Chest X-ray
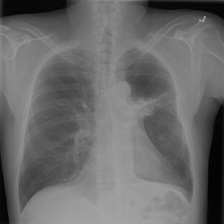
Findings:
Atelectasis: negative
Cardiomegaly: negative
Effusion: negative
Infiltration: negative
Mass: negative
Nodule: negative
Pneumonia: negative
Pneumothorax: negative
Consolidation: negative
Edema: negative
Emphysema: negative
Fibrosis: negative
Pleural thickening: negative
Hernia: negative